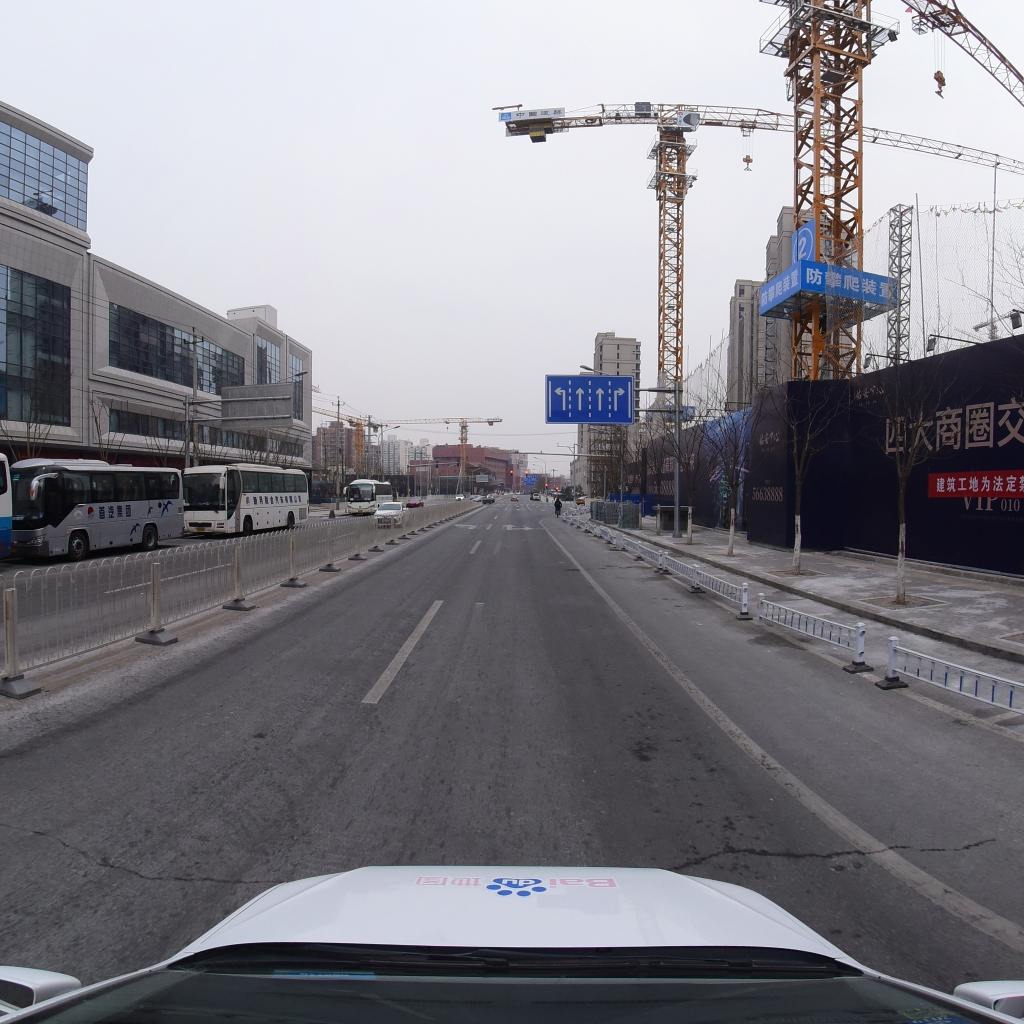
Region: Fengtai
Road damage annotations: transverse crack, transverse crack